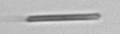
Label: fiber